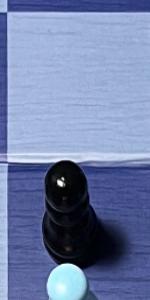
Label: Pawn_Black